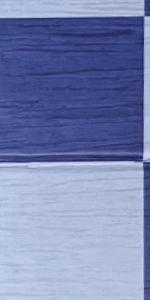
Label: Empty